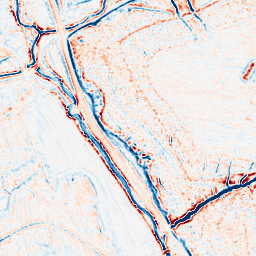
Category: edge_preserving
Decomposition family: bilateral
Decomposition parameters: d: 9
sigma_color: 25
sigma_space: 75
Upsampling method: linear_exact
Upsampling parameters: scale: 8
Upsampling scale: 8